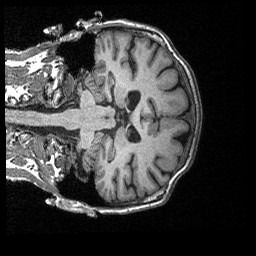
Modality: T1w
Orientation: coronal
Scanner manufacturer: siemens
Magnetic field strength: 3 T
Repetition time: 2.3 s
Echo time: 0.00226 s